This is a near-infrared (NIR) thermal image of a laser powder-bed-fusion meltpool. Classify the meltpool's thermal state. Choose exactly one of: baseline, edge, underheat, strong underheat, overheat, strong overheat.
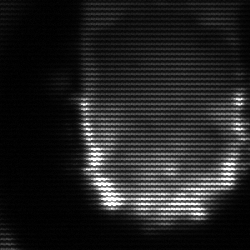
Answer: baseline